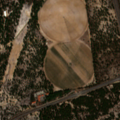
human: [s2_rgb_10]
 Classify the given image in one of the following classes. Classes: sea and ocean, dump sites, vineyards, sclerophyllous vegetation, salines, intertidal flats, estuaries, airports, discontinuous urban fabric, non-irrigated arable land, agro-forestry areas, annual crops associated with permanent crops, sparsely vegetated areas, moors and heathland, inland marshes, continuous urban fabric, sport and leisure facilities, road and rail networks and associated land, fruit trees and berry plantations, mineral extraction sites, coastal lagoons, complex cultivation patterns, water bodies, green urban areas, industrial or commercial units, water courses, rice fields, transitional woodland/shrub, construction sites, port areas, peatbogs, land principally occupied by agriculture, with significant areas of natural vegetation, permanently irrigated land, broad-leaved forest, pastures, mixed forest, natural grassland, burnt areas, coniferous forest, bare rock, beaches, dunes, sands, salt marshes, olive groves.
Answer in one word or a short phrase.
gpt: permanently irrigated land, coniferous forest, mixed forest